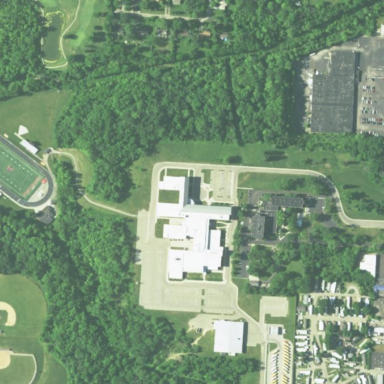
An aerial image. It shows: School.